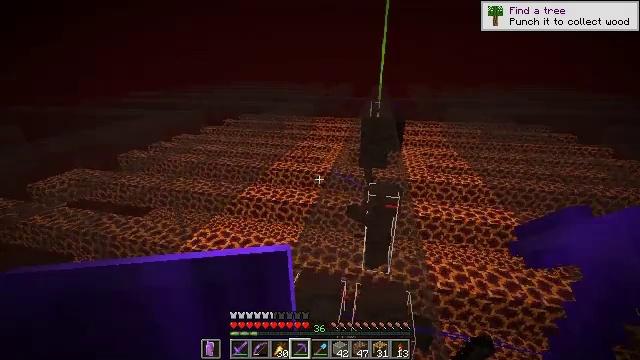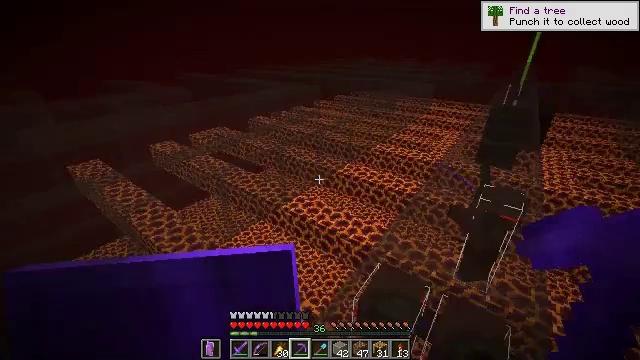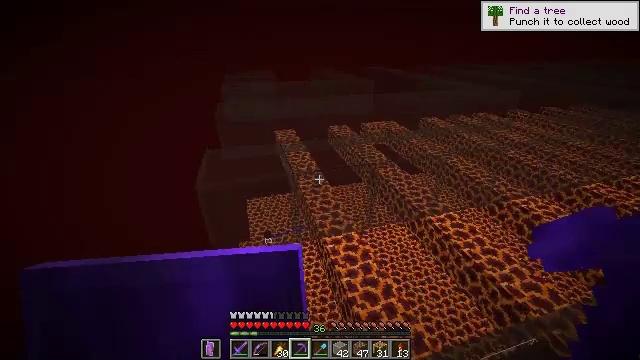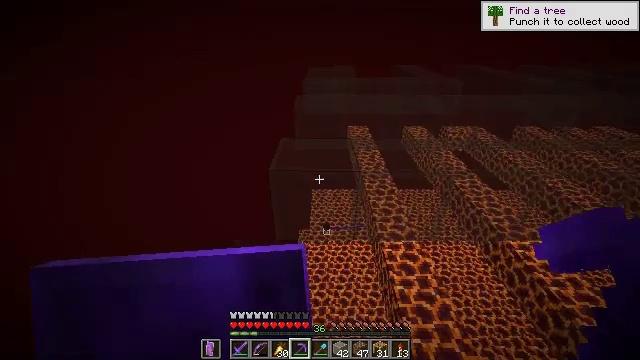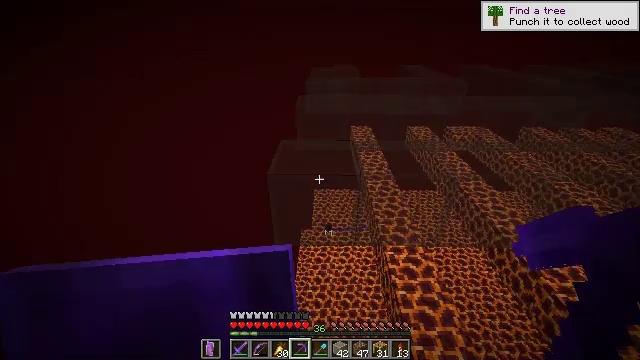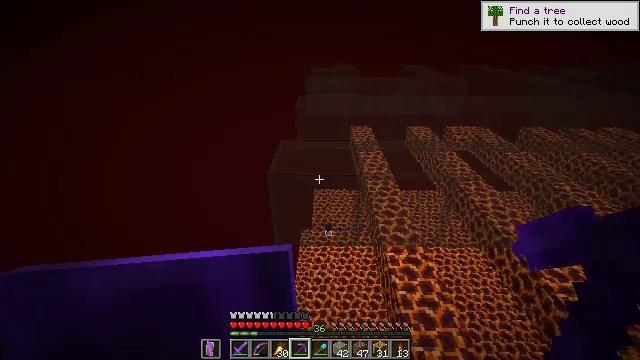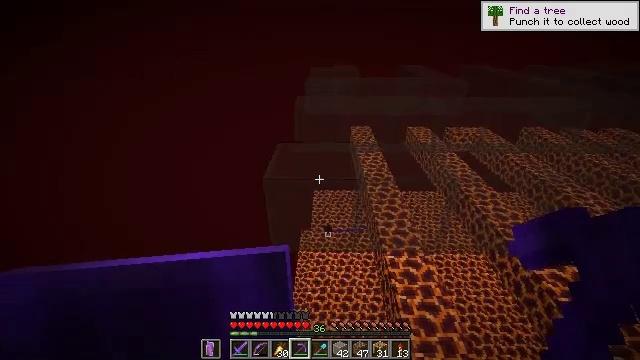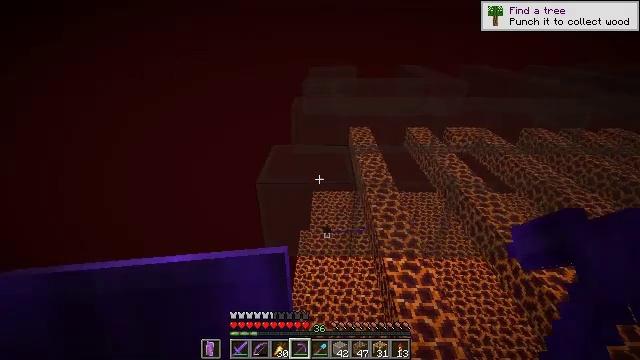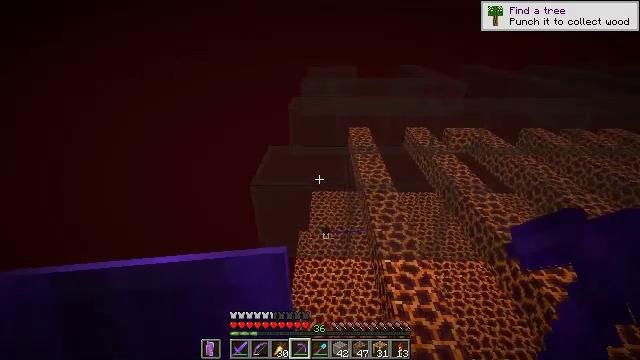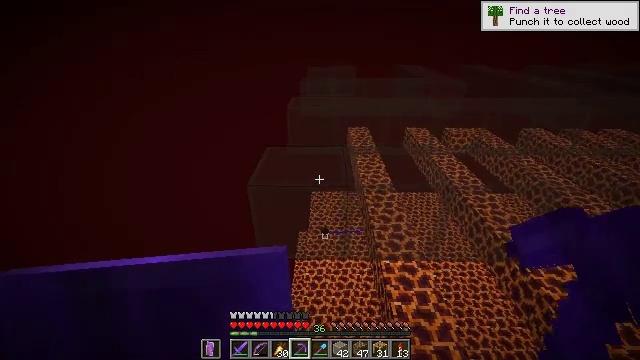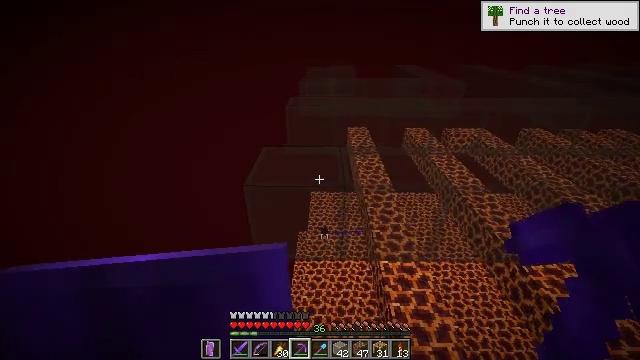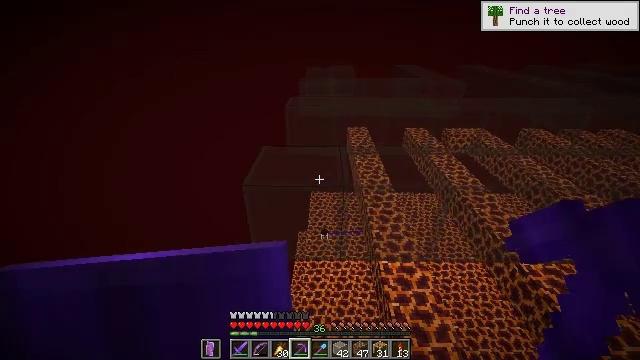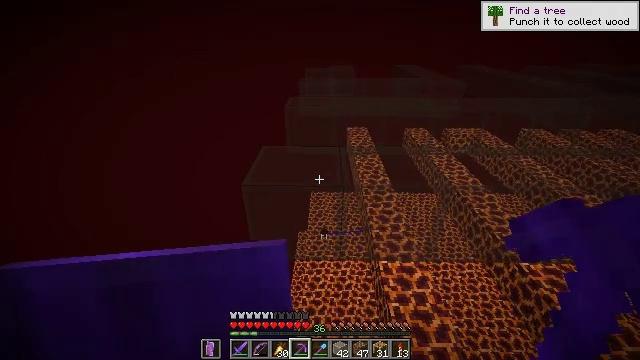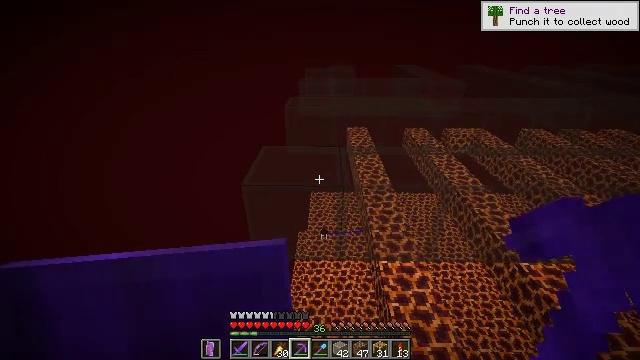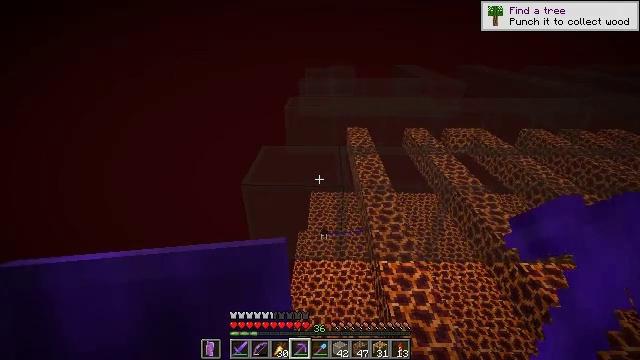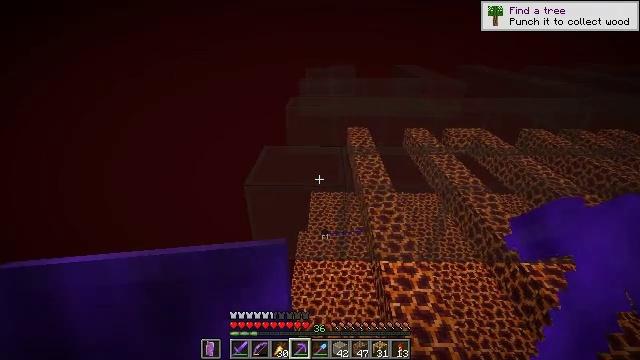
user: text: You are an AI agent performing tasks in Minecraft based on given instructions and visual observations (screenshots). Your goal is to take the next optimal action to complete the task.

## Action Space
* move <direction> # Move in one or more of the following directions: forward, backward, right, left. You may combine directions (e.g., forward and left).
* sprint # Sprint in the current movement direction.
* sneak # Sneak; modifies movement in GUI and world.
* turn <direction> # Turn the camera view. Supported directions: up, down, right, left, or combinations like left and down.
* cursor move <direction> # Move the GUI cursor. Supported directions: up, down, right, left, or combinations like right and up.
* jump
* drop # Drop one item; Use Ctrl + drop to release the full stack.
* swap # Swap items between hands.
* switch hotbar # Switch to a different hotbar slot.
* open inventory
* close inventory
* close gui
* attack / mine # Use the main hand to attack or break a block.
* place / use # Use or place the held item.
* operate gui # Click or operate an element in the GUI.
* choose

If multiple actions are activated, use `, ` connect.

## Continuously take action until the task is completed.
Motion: motion action
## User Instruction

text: Get white stained glass into your inventory.
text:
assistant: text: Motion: move forward, sneak, turn left and down
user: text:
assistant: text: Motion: move forward, sneak, turn left
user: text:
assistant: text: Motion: move forward, sneak, turn left
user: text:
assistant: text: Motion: move forward, sneak
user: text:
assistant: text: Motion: move forward, sneak
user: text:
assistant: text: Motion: move forward and move right, sneak
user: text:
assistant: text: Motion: move forward and move right, sneak
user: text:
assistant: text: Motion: move right, sneak
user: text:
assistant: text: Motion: sneak
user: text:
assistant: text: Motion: sneak
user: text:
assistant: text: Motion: sneak
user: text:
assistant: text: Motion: sneak
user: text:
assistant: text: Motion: sneak
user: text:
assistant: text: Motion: sneak
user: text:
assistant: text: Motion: move left, sneak
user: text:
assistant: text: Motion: move left, sneak
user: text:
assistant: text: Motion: move left, sneak
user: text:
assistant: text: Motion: move left, sneak
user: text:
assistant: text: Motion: move left, sneak
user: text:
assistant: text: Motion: move left, sneak, turn left and down
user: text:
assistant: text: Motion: move left, sneak, turn down
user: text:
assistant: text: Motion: move left, sneak, turn down
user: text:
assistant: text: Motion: move left, sneak
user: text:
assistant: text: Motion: move left, sneak
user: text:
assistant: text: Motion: move left, sneak, turn down
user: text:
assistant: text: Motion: move left, sneak
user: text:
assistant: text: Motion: move left, sneak
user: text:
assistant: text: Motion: move left, sneak, turn right and down
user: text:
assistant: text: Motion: sneak, turn right and down
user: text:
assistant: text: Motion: sneak, turn down